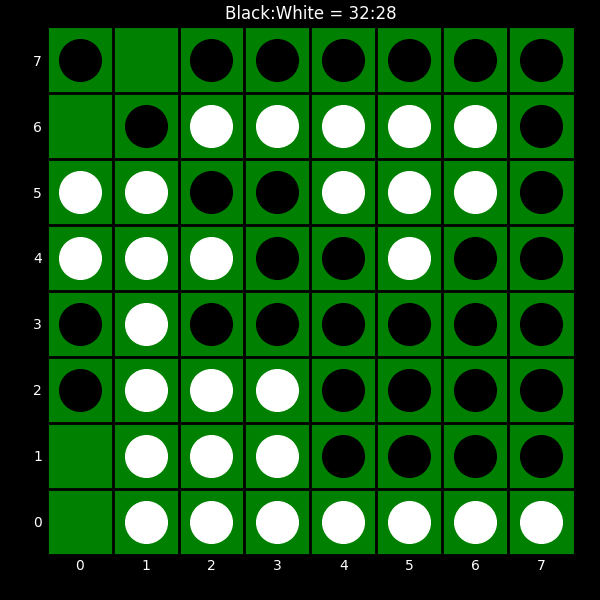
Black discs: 32
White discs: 28